Interaction volume radius: 5 \u00c5
Interaction volume height: 35 \u00c5
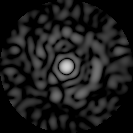
Disorder parameter: 0.8482